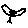
Label: bird